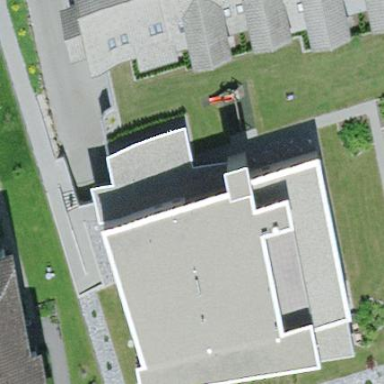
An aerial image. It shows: View of roof of building.